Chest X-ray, AP view. Patient: 55 years old, sex F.
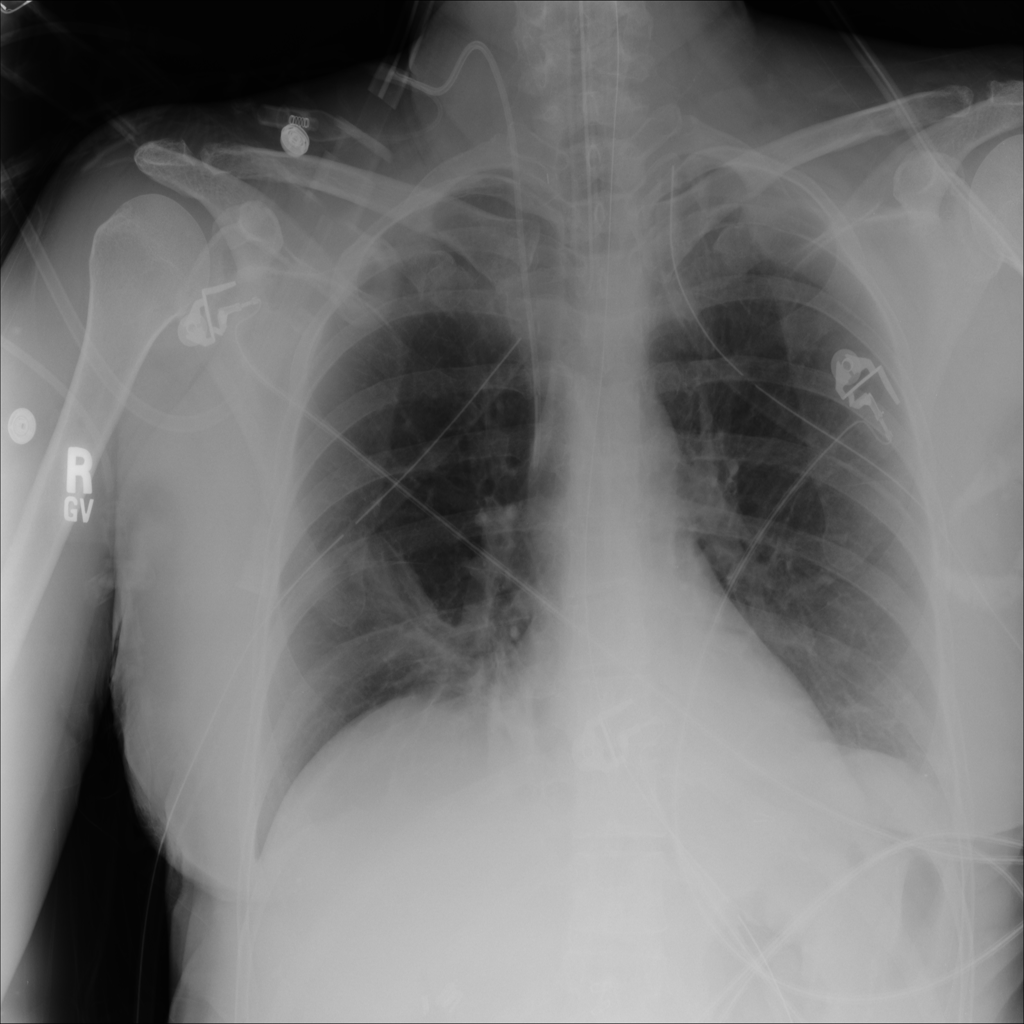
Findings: Atelectasis, Pneumothorax